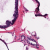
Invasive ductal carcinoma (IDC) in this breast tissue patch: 0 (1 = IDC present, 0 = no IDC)